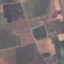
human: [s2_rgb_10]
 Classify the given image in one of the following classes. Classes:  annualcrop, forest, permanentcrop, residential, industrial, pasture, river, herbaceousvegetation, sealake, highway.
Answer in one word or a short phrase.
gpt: PermanentCrop